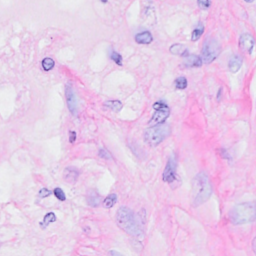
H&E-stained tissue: Breast